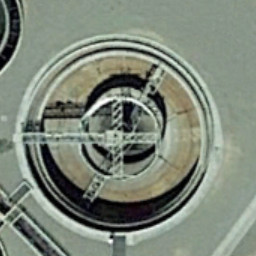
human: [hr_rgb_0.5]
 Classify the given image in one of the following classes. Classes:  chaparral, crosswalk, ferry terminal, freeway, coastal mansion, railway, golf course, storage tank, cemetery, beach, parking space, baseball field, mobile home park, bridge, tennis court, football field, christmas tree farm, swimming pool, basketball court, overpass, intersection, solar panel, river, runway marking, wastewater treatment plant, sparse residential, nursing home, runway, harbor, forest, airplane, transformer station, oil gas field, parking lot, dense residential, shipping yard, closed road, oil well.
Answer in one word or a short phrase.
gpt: wastewater treatment plant